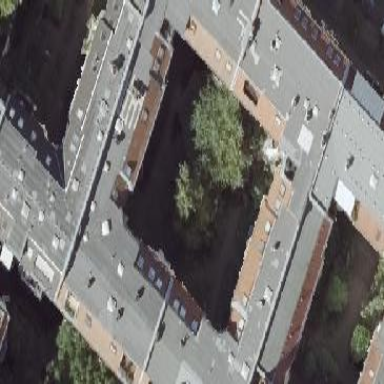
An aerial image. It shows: Residential building with grey exterior. The roof is made of red roof tiles in gambrel shape.